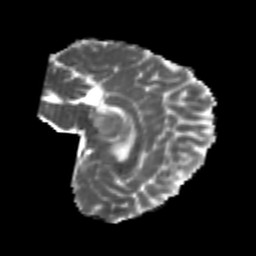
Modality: MD
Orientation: sagittal
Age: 22
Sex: female
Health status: healthy
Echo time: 0.074 s